Question: can't get it to work... I just like to show multiple dates with different colors in my bootstrap 3 calendar. I do not need anything else as it is just a moqup/prototype. I can see the table in firebug and therefor change the "active" day in the css, but can not figure out how / where it's been created to add more active days and color...
'''
<tr>
<td class="cw"></td>
<td class="day"></td>
<td class="day"></td>
<td class="day"></td>
<td class="day"></td>
<td class="day"></td>
<td class="active day"></td>
<td class="day"></td>
</tr>
'''
See example picture...
thanks!

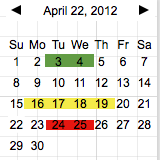
Answer: you could replace your javascript code with the one given below in the fiddle you have added in your comment. It will enable multidate selection.
'''
$('#datepicker').datepicker({
format: "dd/mm/yyyy",
startDate: "01-01-1990",
endDate: "01-01-2050",
todayBtn: "linked",
autoclose: true,
todayHighlight: true,
multidate: true
});
'''